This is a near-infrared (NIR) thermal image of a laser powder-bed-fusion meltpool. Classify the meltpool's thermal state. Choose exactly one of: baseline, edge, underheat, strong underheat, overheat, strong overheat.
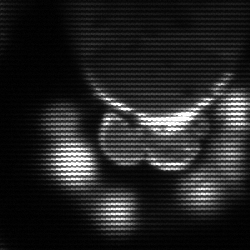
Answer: baseline